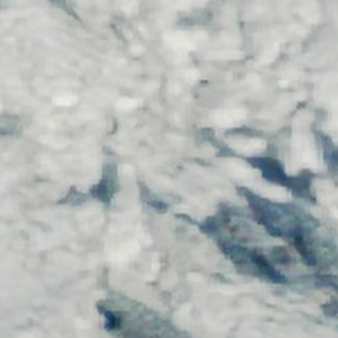
Label: other